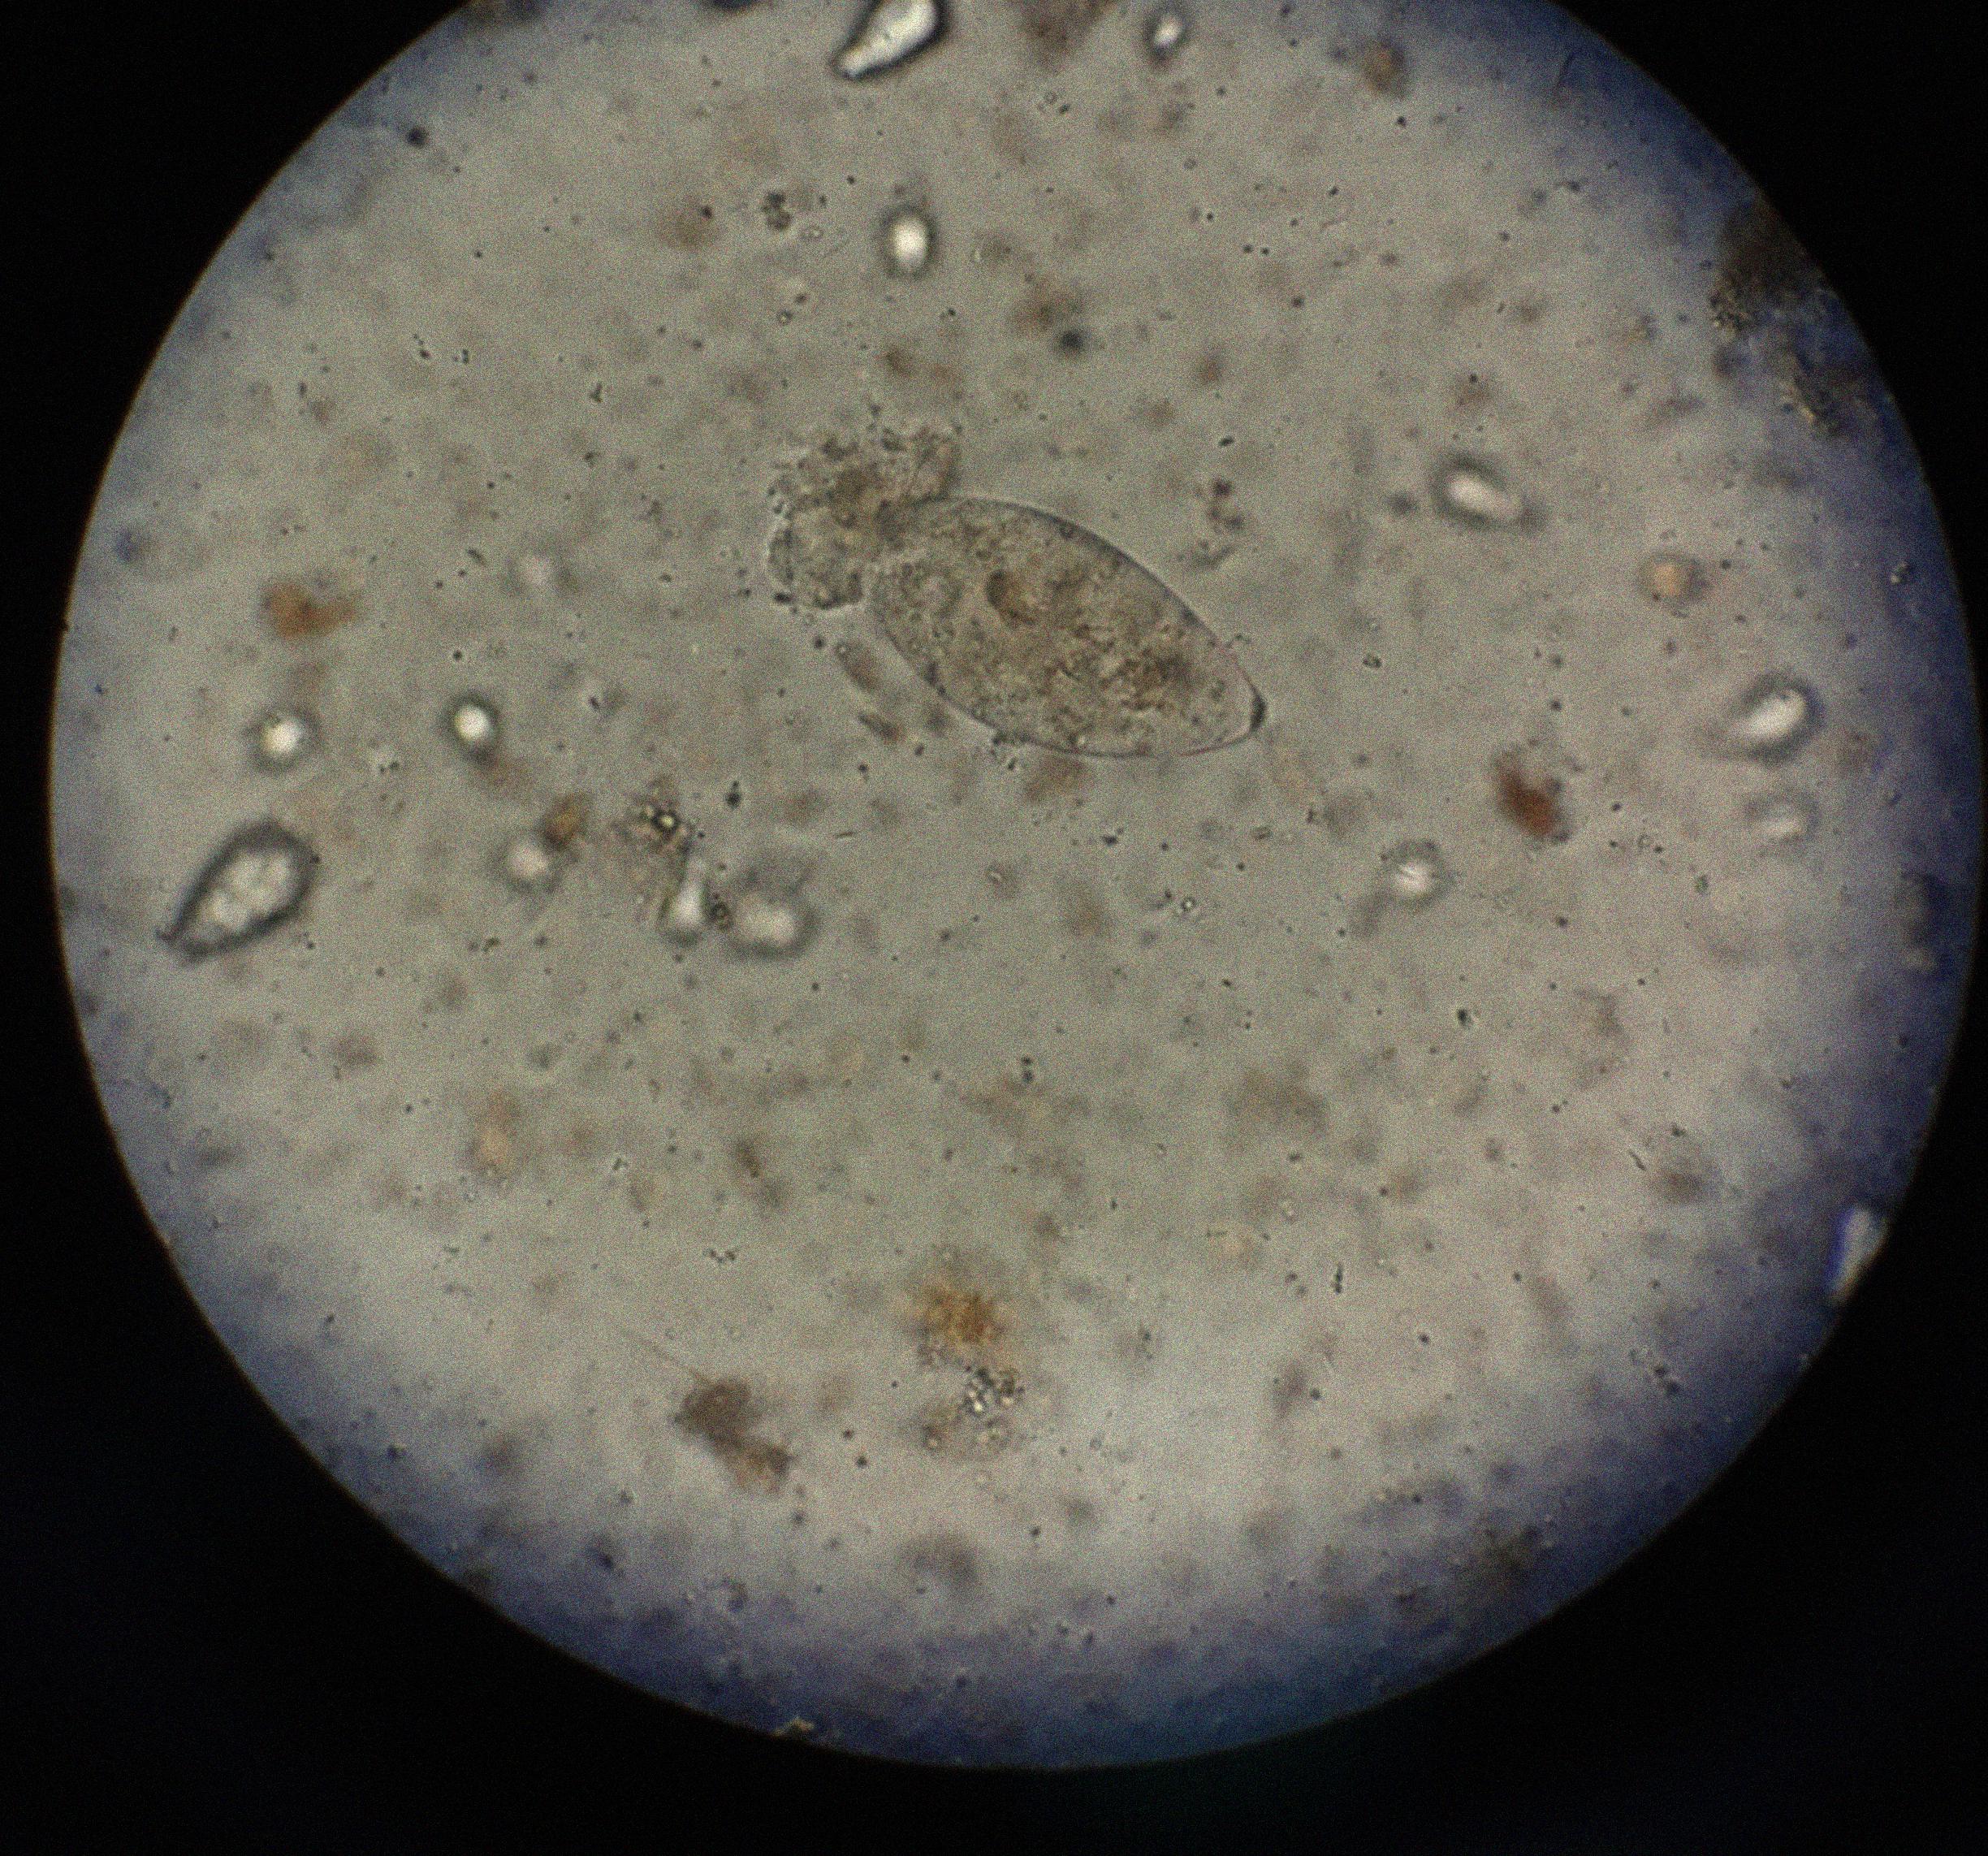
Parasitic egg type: Fasciolopsis buski